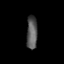
Tissue: skin
Cell type: Epithelial cells
Senescence score: 0.2788
Nuclear area (px): 358
Mean DAPI intensity: 87.447